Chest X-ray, AP view. Patient: 52 years old, sex M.
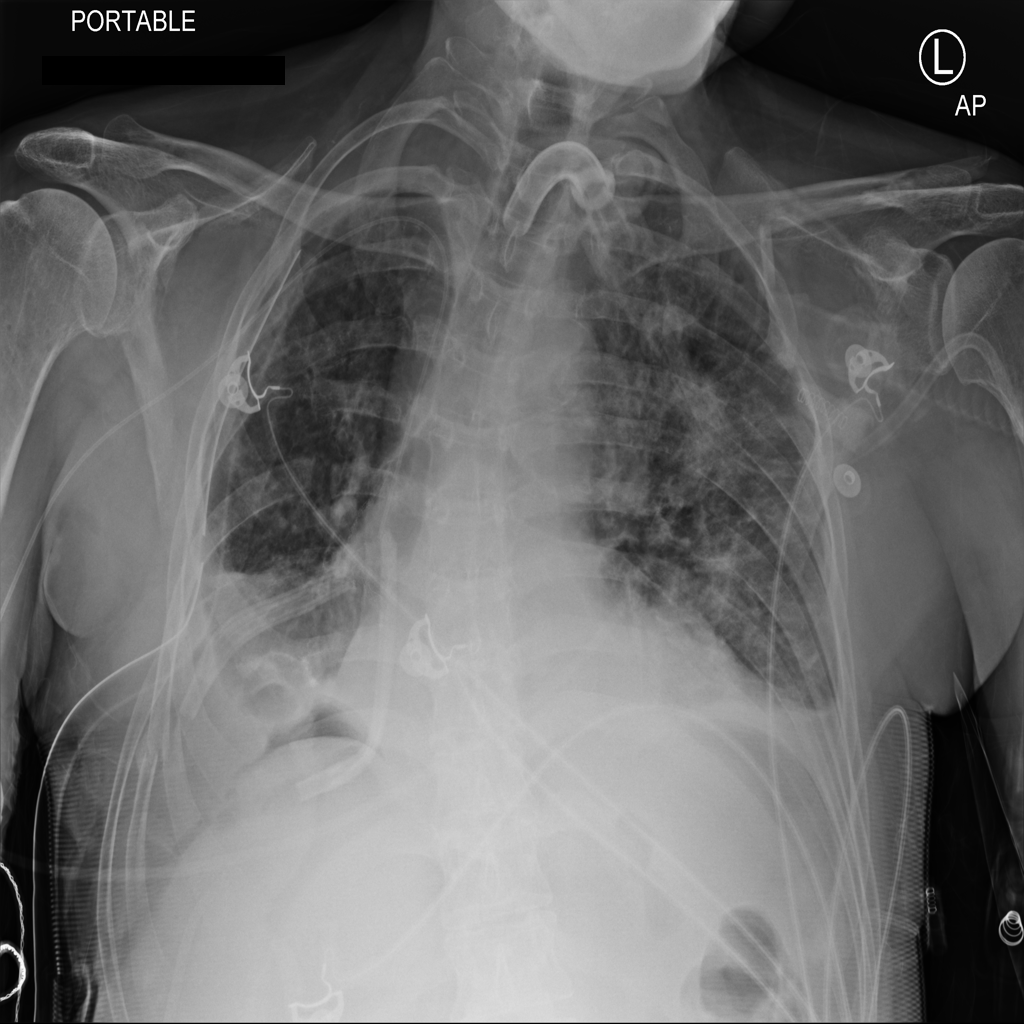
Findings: Atelectasis, Consolidation, Infiltration